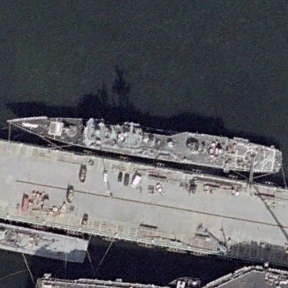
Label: cruiser